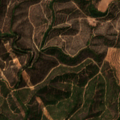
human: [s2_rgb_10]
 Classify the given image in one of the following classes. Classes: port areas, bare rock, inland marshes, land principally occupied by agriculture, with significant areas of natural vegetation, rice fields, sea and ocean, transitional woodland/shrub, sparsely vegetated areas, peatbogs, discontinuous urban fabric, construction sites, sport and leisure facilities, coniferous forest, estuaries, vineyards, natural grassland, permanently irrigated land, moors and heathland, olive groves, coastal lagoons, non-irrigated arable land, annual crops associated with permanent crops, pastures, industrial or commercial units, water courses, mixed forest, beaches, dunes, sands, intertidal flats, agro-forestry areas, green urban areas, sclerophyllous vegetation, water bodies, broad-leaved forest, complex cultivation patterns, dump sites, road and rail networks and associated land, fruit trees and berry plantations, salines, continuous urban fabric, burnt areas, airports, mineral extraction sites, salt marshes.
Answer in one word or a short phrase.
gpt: non-irrigated arable land, broad-leaved forest, transitional woodland/shrub